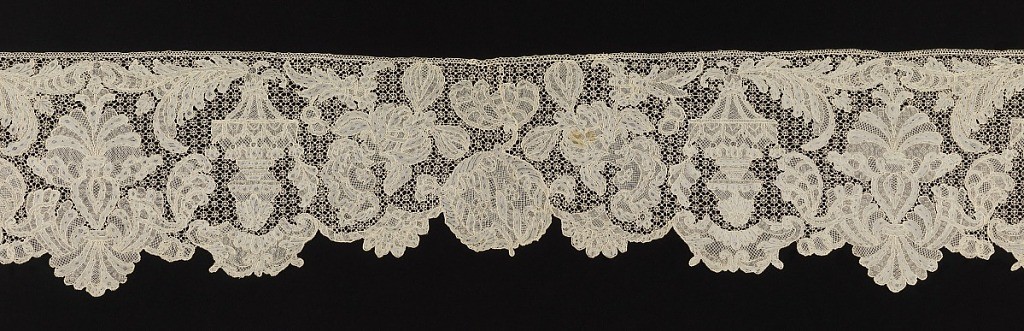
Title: Border
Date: early 18th century
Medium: linen Technique: needle lace
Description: Long border or collar, straight on one edge and scalloped on the other, shaped with a wide central section that narrows out on the ends. Point d'Argentan style in a rich design with a great variety of stitches. A conventionalized vase form alternates with rich floral motifs. Hexagonal ground.